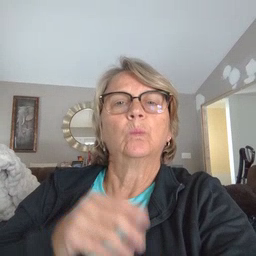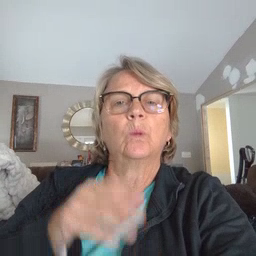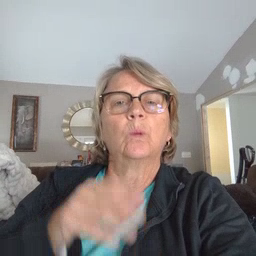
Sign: thankyou